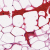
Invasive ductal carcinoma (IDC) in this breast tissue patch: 0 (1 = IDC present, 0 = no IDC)